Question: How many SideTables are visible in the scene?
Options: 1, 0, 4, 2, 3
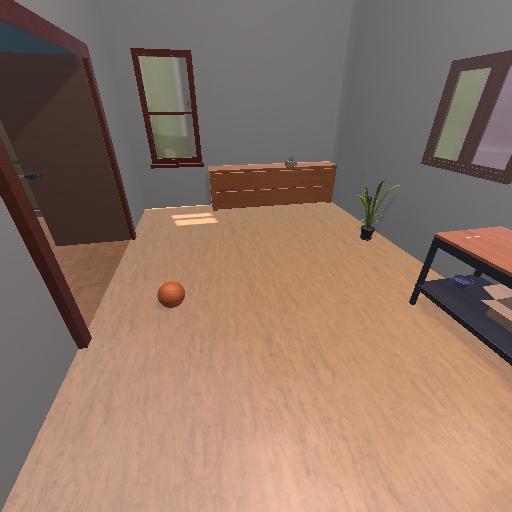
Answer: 1